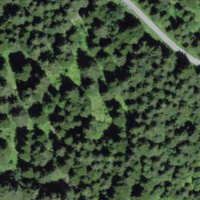
EUNIS habitat code: 43
Species observed at this site:
Chamaenerion angustifolium